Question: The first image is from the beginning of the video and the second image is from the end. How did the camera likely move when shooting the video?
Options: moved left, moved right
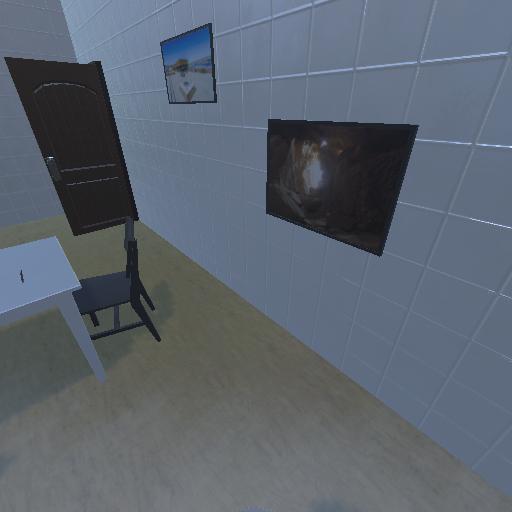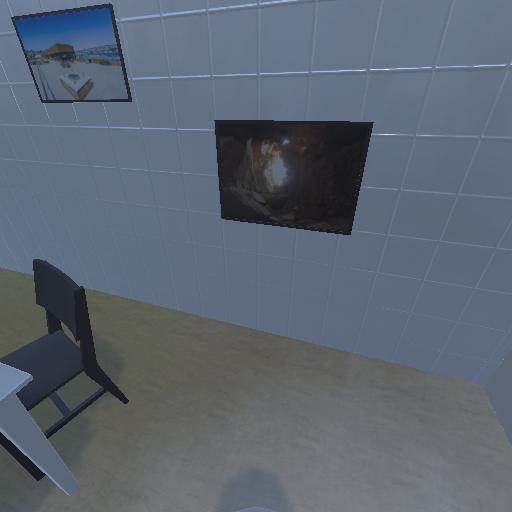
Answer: moved left